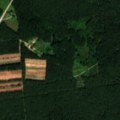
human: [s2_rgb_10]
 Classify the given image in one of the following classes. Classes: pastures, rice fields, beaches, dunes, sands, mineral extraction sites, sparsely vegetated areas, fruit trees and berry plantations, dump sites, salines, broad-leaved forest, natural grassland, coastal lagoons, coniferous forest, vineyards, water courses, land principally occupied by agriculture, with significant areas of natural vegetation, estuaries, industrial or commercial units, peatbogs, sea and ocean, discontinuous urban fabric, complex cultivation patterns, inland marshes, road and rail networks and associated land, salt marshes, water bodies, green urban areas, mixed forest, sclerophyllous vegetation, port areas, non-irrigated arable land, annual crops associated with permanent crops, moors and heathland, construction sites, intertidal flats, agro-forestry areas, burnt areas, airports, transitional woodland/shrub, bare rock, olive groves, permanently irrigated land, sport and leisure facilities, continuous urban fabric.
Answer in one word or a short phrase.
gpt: industrial or commercial units, land principally occupied by agriculture, with significant areas of natural vegetation, coniferous forest